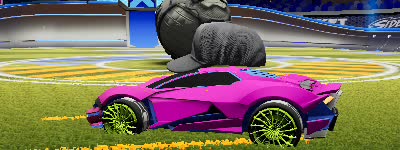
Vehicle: werewolf